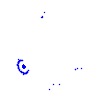
Particle: proton